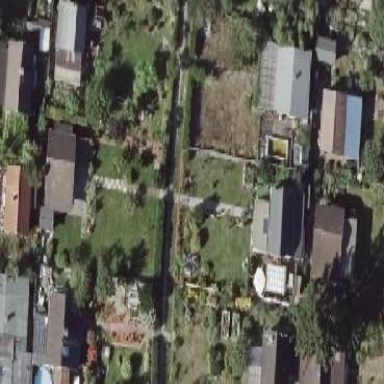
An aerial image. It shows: Plot in the allotments with lot boundary.